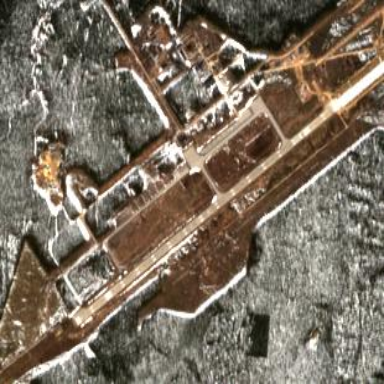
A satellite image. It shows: Military airfield located within larger aerodrome area.